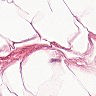
Metastatic tissue present: no